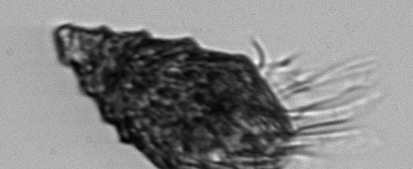
Label: Laboea_strobila